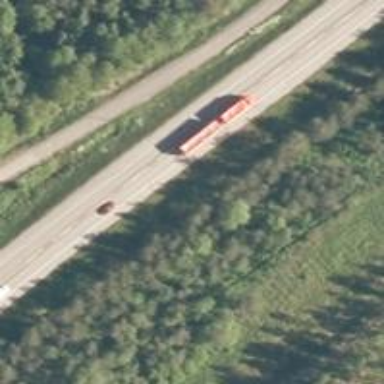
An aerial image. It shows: Asphalt trunk highway.